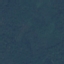
Land use / land cover: Forest